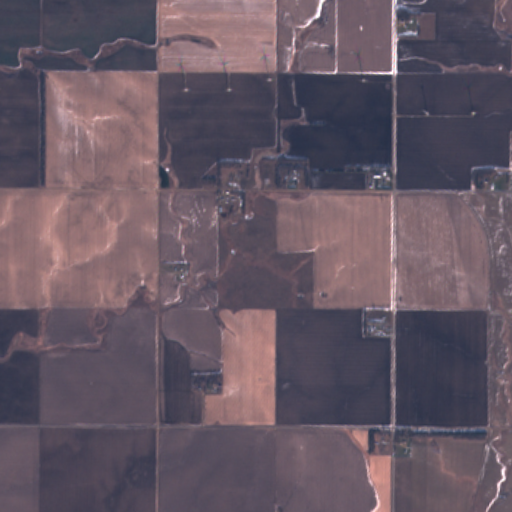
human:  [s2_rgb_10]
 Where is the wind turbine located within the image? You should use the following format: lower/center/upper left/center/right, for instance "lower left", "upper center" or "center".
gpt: The wind turbine is located in the upper right of the image.
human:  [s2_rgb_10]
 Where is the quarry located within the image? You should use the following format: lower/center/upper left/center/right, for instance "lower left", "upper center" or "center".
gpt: There is no quarry in the image.